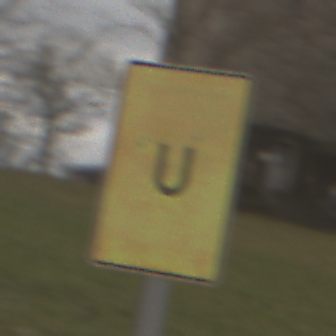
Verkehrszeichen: AnkuendigungOderFortsetzungUmleitungOhnePfeilsymbol
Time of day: Midday
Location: Outdoor (Nature)
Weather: Overcast
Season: NotSpecified
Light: Natural